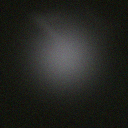
Screen state: off